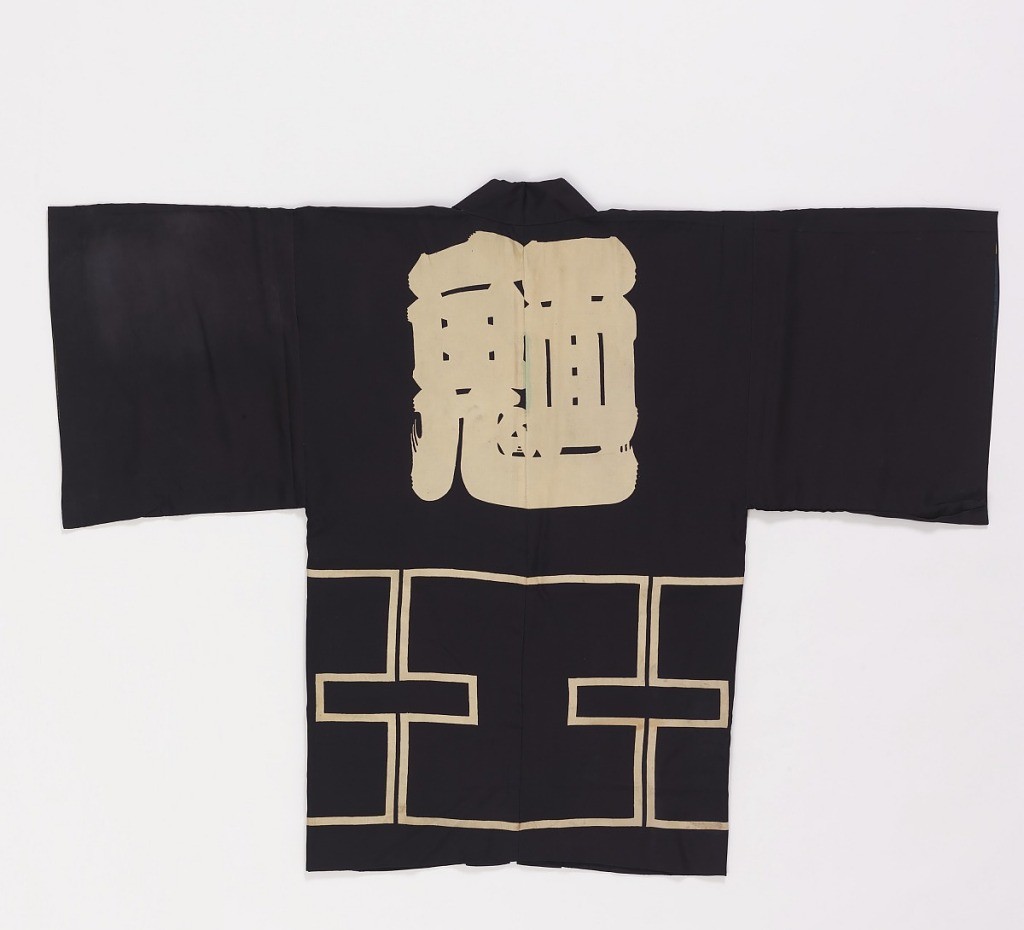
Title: Short coat
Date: early 19th century
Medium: silk Technique: hand drawn starch resist (tsutsugaki), dyed, on plain weave
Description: Silk short coat with large character (probably a guild mark) on center back, with very deep simplified fret border below; two small marks, one above the other, on each lapel. All reserved in white on a deep blue ground. Lining of stone blue crêpe with repeat of large, obliquely placed rectangle showing dragon in clouds, roaring tiger in bamboo.